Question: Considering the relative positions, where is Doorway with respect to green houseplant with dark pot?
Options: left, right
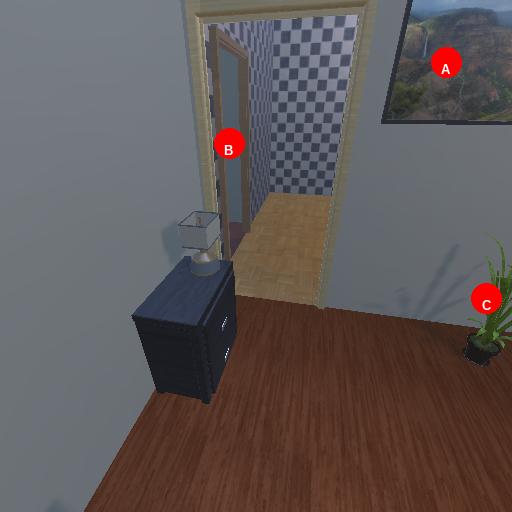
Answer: left